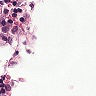
Metastatic tissue present: yes